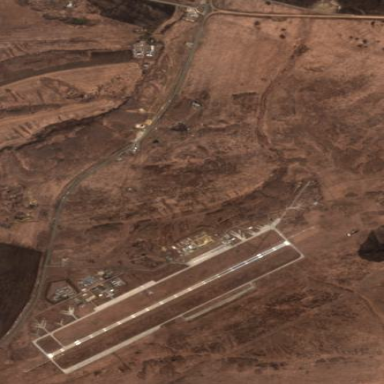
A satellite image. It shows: Military airfield located within aerodrome.